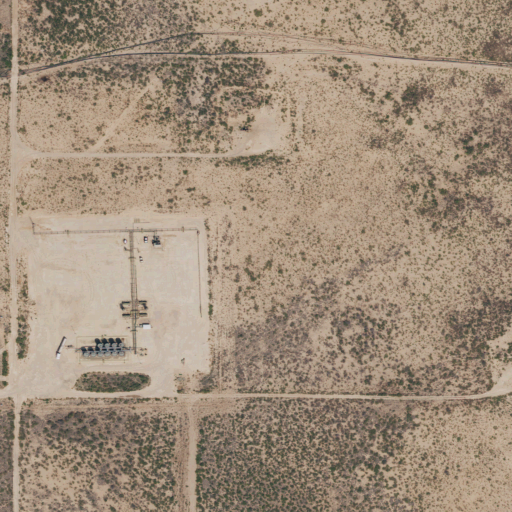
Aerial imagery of valley in Texas named Hackberry Draw containing shrub, open development, low intensity development, medium intensity development, and high intensity development